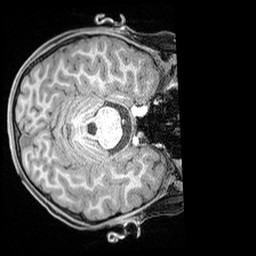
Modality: T1w
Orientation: axial
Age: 9
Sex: male
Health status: ill
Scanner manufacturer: siemens
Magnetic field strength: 3 T
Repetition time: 1.6 s
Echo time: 0.00179 s